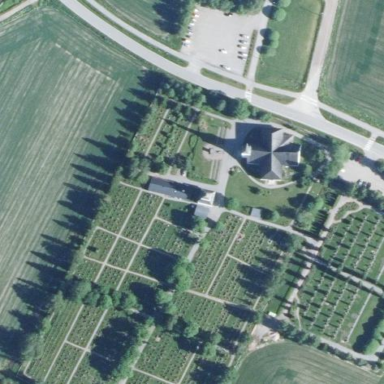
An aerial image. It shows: Cemetery.